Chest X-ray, PA view. Patient: 65 years old, sex F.
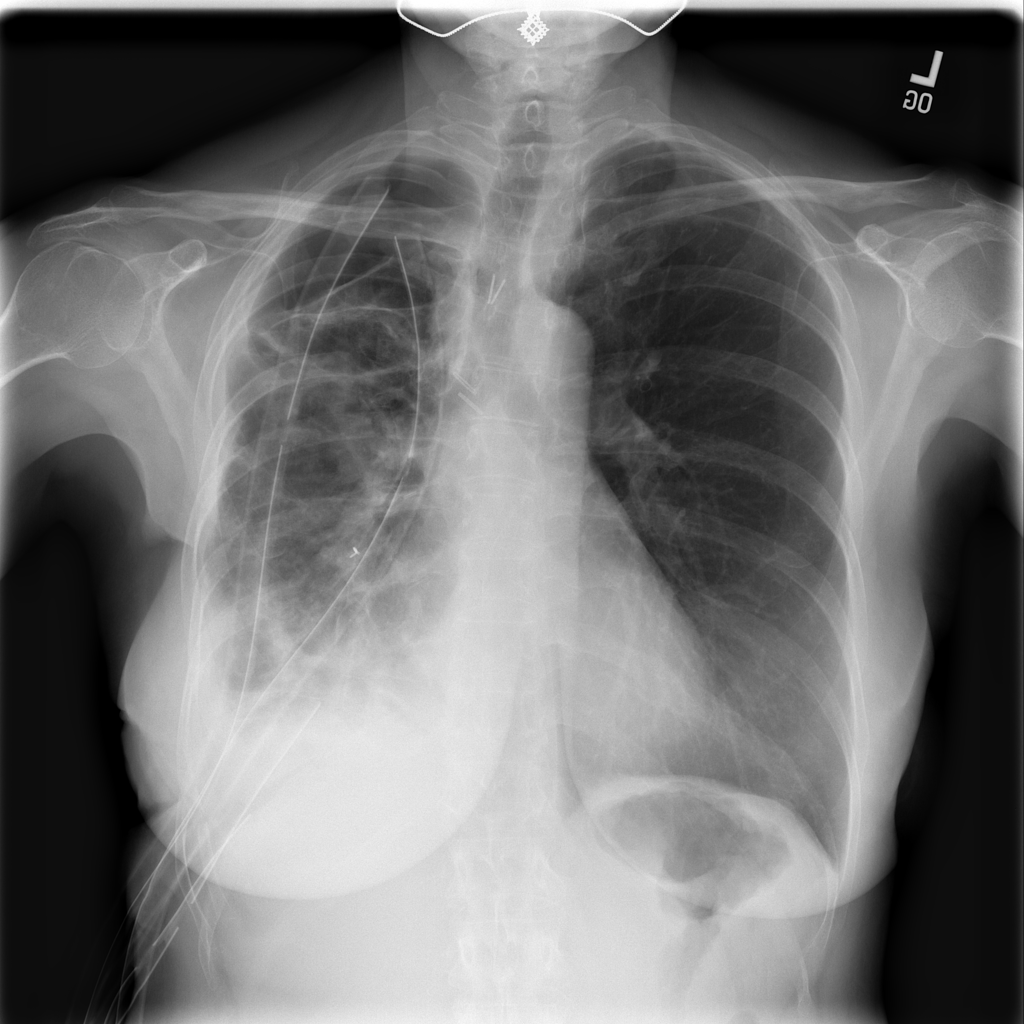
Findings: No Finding